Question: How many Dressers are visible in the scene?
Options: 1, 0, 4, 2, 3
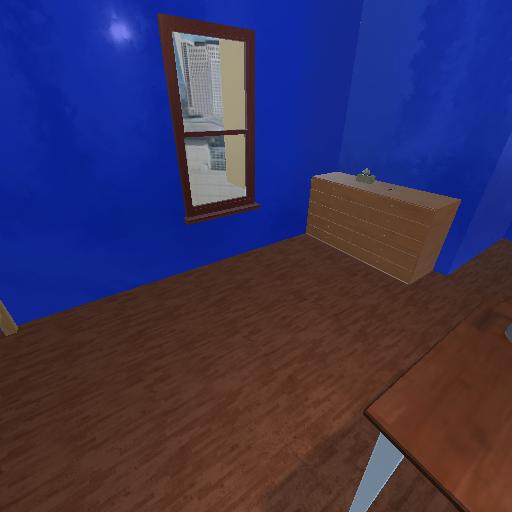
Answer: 1